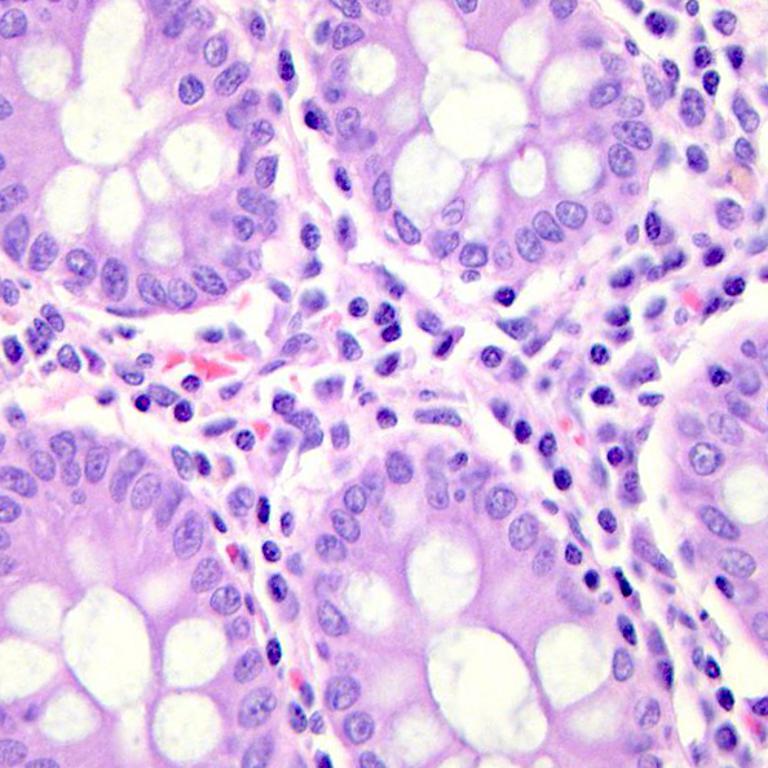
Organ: colon
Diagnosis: benign